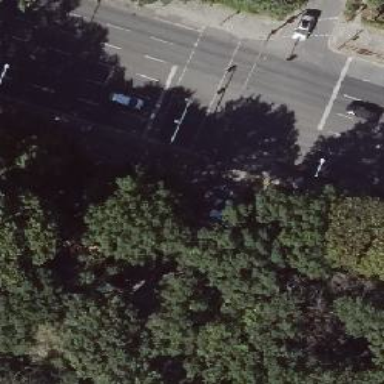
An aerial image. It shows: Road with traffic signals.